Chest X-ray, AP view. Patient: 46 years old, sex M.
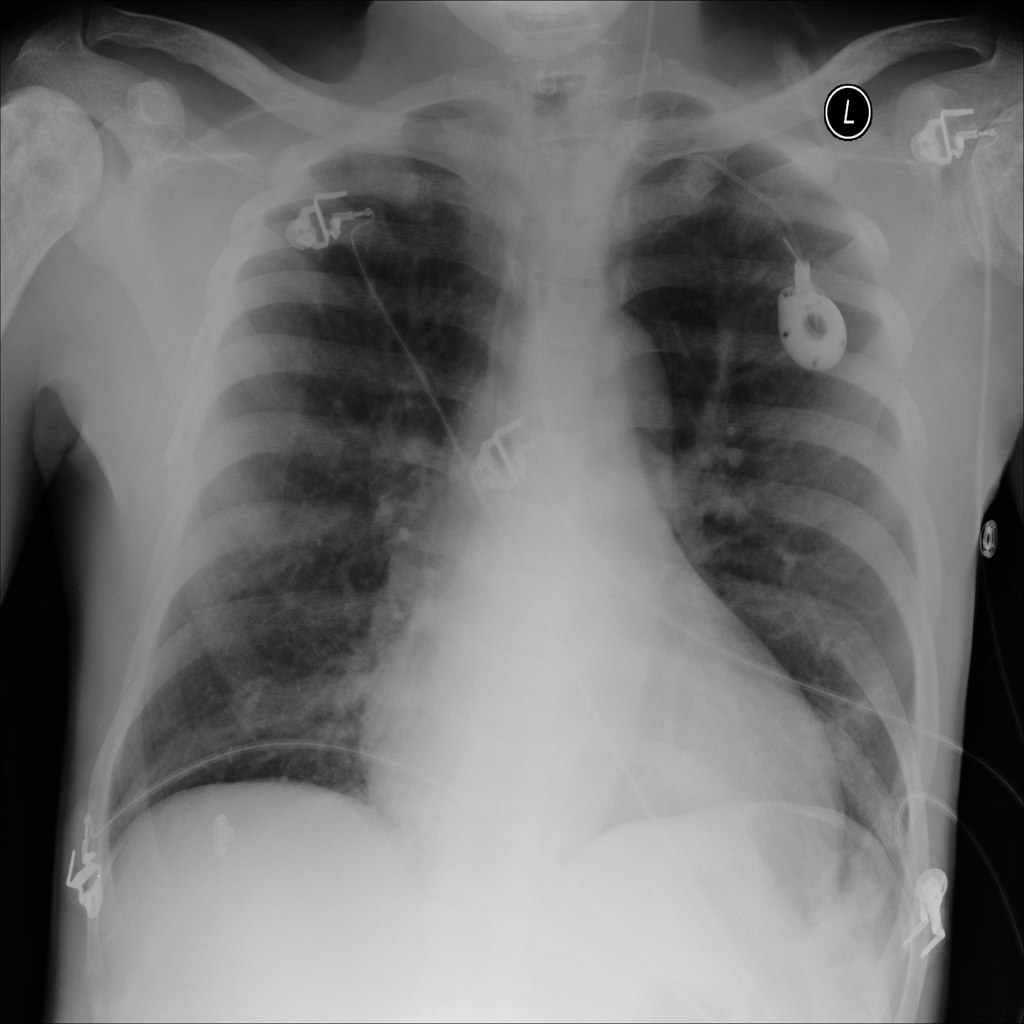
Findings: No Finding